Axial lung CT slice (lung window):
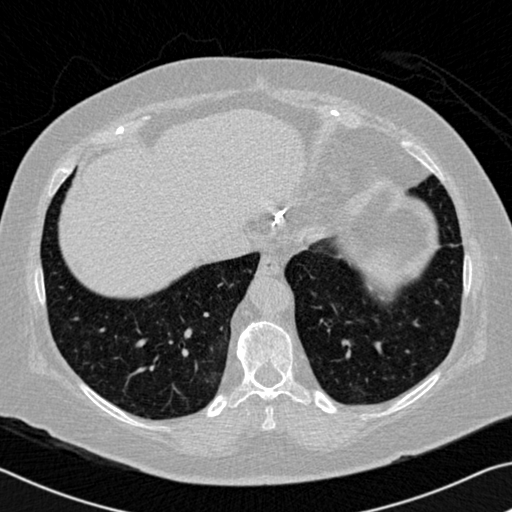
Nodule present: no